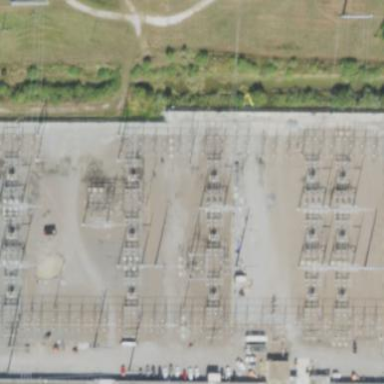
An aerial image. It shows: Outdoor power substation with fence around it. The substation serves as switching station.